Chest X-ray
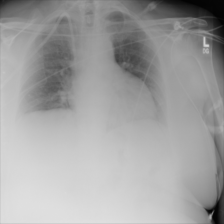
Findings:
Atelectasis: negative
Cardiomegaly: negative
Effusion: negative
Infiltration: negative
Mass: negative
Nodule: negative
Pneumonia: negative
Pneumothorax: negative
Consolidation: negative
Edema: negative
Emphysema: negative
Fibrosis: negative
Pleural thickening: negative
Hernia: negative